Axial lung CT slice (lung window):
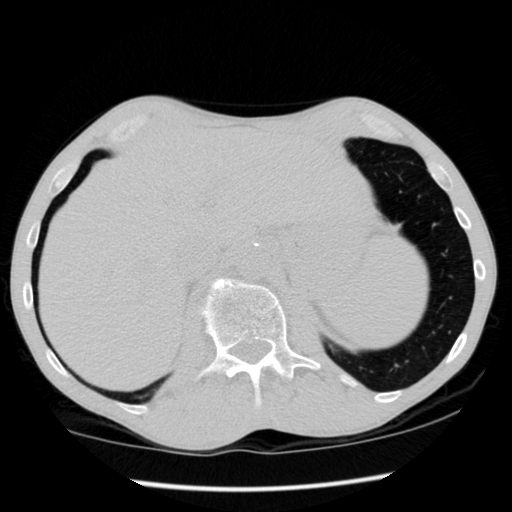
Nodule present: no